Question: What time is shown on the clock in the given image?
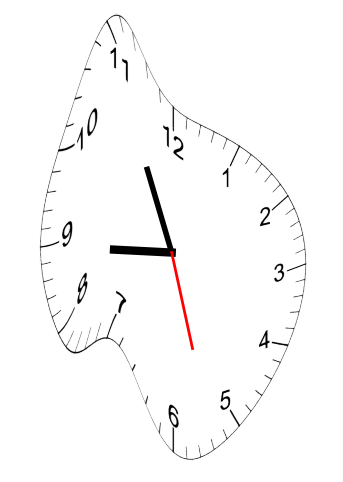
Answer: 08:55:27